Question: Such error happens sometimes when listing the same tableView, I mean sometimes yes and sometimes no. When I try to check retrieved 'NSSet' for if he contains any objects:
'''
if(coin.dublicates.count > 0)
'''
I get error :
> *** -[NSMutableSet unionSet:]: set argument is not an NSSet'
What would be the reason for such error?
whole method listing:
'''
if(period.regions.count == 0) {
for(Nominal *nominal in period.nominals) {
if(nominal.coins.count>0) {
counter+=[[nominal.coins filteredSetUsingPredicate:[NSPredicate predicateWithFormat:@"listed==%@",[NSNumber numberWithBool:YES]]]count];
for(Coin *coin in nominal.coins)
{
if(coin.dublicates.count > 0) {
counter+=coin.dublicates.count;
}
}
}
}
}
'''
screenshot:

Thank you in advance.
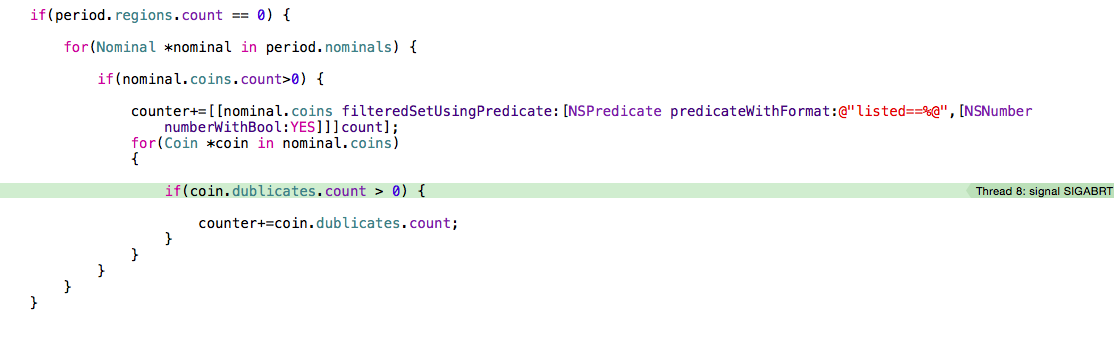
Answer: Verify the NSSet is not nil before evaluating its count.
'''
if (coin.dublicates) {
// Do stuff
}
'''